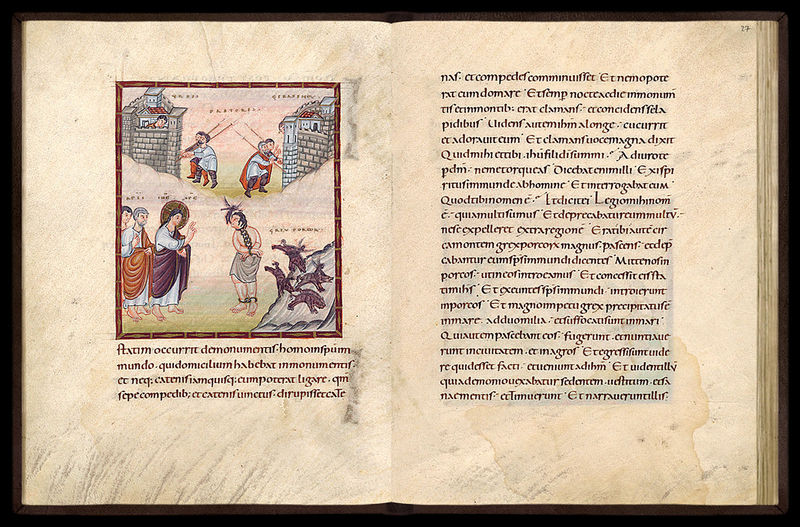
Titel: Egbert- Codex (Codex Egberti)
Institution: Trier, Stadtbibliothek/Stadtarchiv
Schlagwörter: feder, wasser, menschen, stadt, schwarz, zeichnung, tiere, malerei, bibel, geschichte, rahmen, bild, schrift, wellen, papier, kette, mauer, krieg, soldaten, buch, burg, kloster, festung, seite, illustration, text, buchdruck, pergament, christus, jesus, mauern, toga, mittelalter, mönch, heiliger, städte, gefangener, vertreibung, drachen, drache, handschrift, burgen, monster, latein, lateinisch, erzählung, buchmalerei, gefesselt, templer, inkunabel, heilige drei könige, belagerung, pest, bewaffnete, bebilderung, 1345, pesr